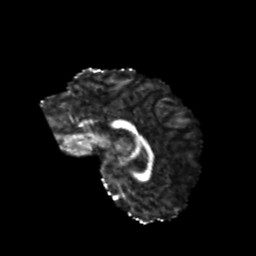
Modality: FA
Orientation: sagittal
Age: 20
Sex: female
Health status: healthy
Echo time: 0.074 s